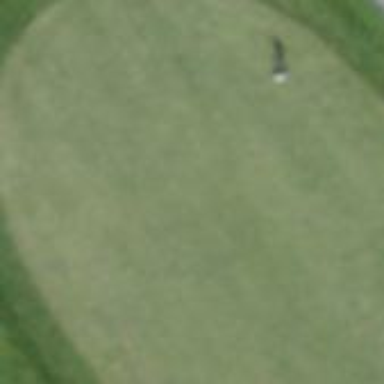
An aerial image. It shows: Golf green.